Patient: sex M, age 75
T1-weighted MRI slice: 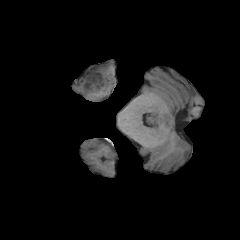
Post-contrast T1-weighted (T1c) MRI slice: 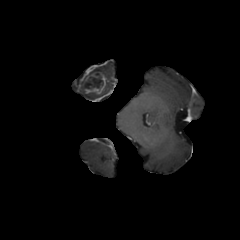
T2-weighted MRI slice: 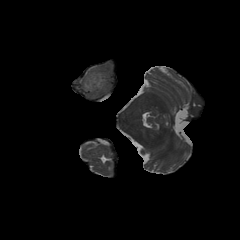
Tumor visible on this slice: yes
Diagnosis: Glioblastoma, IDH-wildtype
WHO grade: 4